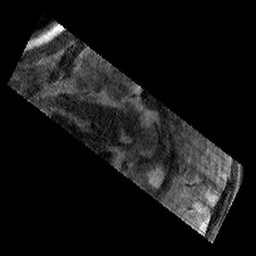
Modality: T2w
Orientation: sagittal
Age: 13
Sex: male
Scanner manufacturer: siemens
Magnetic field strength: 3 T
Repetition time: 8.46 s
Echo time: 0.067 s